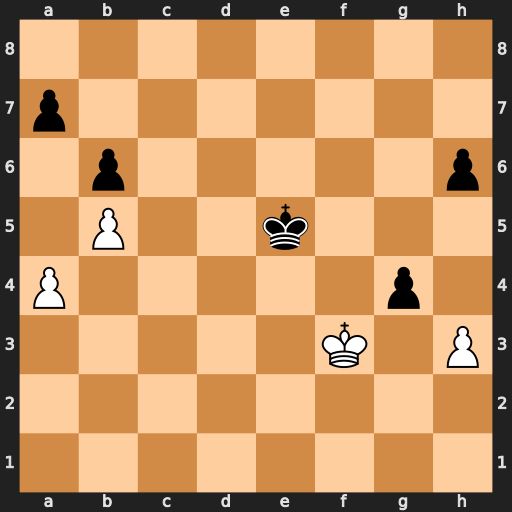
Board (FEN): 8/p7/1p5p/1P2k3/P5p1/5K1P/8/8
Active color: w
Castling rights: -
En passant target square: -
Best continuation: Kxg4 Kf6 Kf4